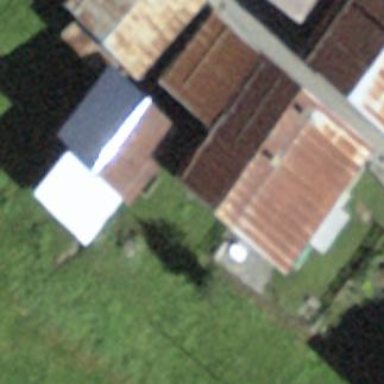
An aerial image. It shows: Simple house.